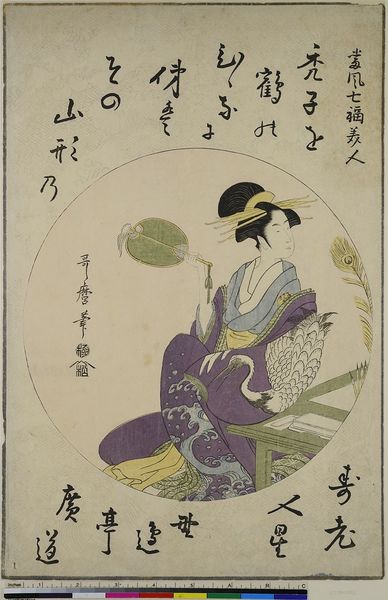
Titel: Jurojin, aus der Serie: Gruppe der sieben schönen Glücksgöttinen
Künstler: Kitagawa Utamaro
Standort: Hamburg
Institution: Museum für Kunst und Gewerbe Hamburg
Schlagwörter: gott, vogel, holzschnitt, welle, ornamente, druckgraphik, druckgrafik, literatur, kranich, tracht, gedicht, zeit, gottheit, farbholzschnitt, schicksal, kimono, buddhismus, hinduismus, fortuna, kurtisane, volkstracht, edo, reproduktionen, sorte, dichtkunst, los, fato, druckerzeugnisse, vögel, tierornamente, fächer, ripa, jainismus, hetäre, glücksgott, glück, fügung, oiran